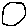
Label: circle